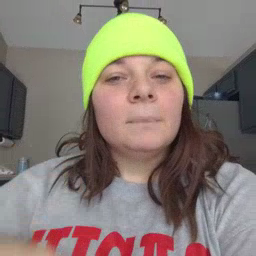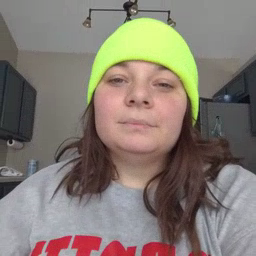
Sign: time